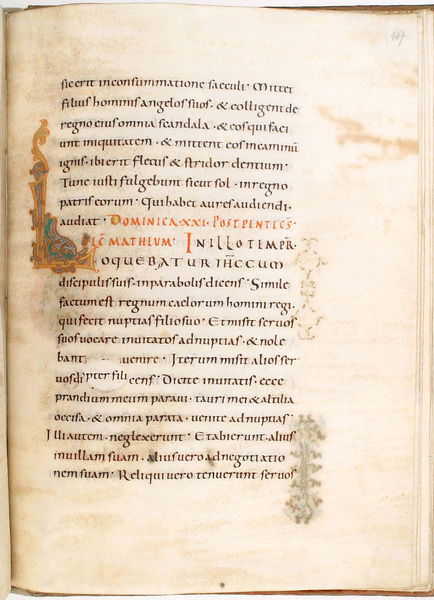
Titel: Gerocodex, Perikopenbuch
Institution: Darmstadt, Hessische Landesbibliothek
Schlagwörter: blau, grün, bunt, orange, schwarz, skizze, zeichnung, rot, ornament, bibel, figur, gold, rechts, schrift, vergilbt, punkte, buch, seite, text, buchstabe, buchstaben, schimmel, fleck, buchseite, verziert, flecken, pergament, zahl, gelblich, aufgeschlagen, altdeutsch, handschrift, verziehrung, latein, buchmalerei, anfangsbuchstabe, minuskel, folio, passiv, seitenzahl, bemerkung, mattheus, l, 147, dominica, loquebatur